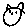
Label: cat